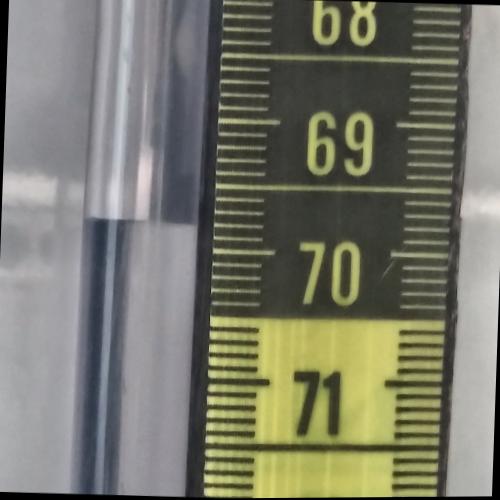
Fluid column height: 69.8 cm